Field crop: maize
Growth stage: 2
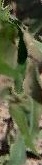
Species: maize